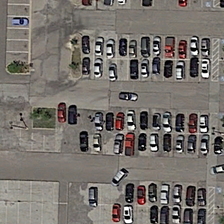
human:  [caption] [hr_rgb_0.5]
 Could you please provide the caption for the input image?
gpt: many cars are in a parking lot with several green trees .

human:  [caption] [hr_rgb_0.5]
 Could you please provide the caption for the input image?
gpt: many cars are in a parking lot with several green trees .

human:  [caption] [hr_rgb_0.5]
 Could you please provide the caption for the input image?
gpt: many cars are in a parking lot with several green trees .

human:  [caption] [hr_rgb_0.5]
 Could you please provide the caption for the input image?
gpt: many cars are in a parking lot with several green trees .

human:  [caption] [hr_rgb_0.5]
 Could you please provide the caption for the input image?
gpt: many cars are in a parking lot with several green trees .